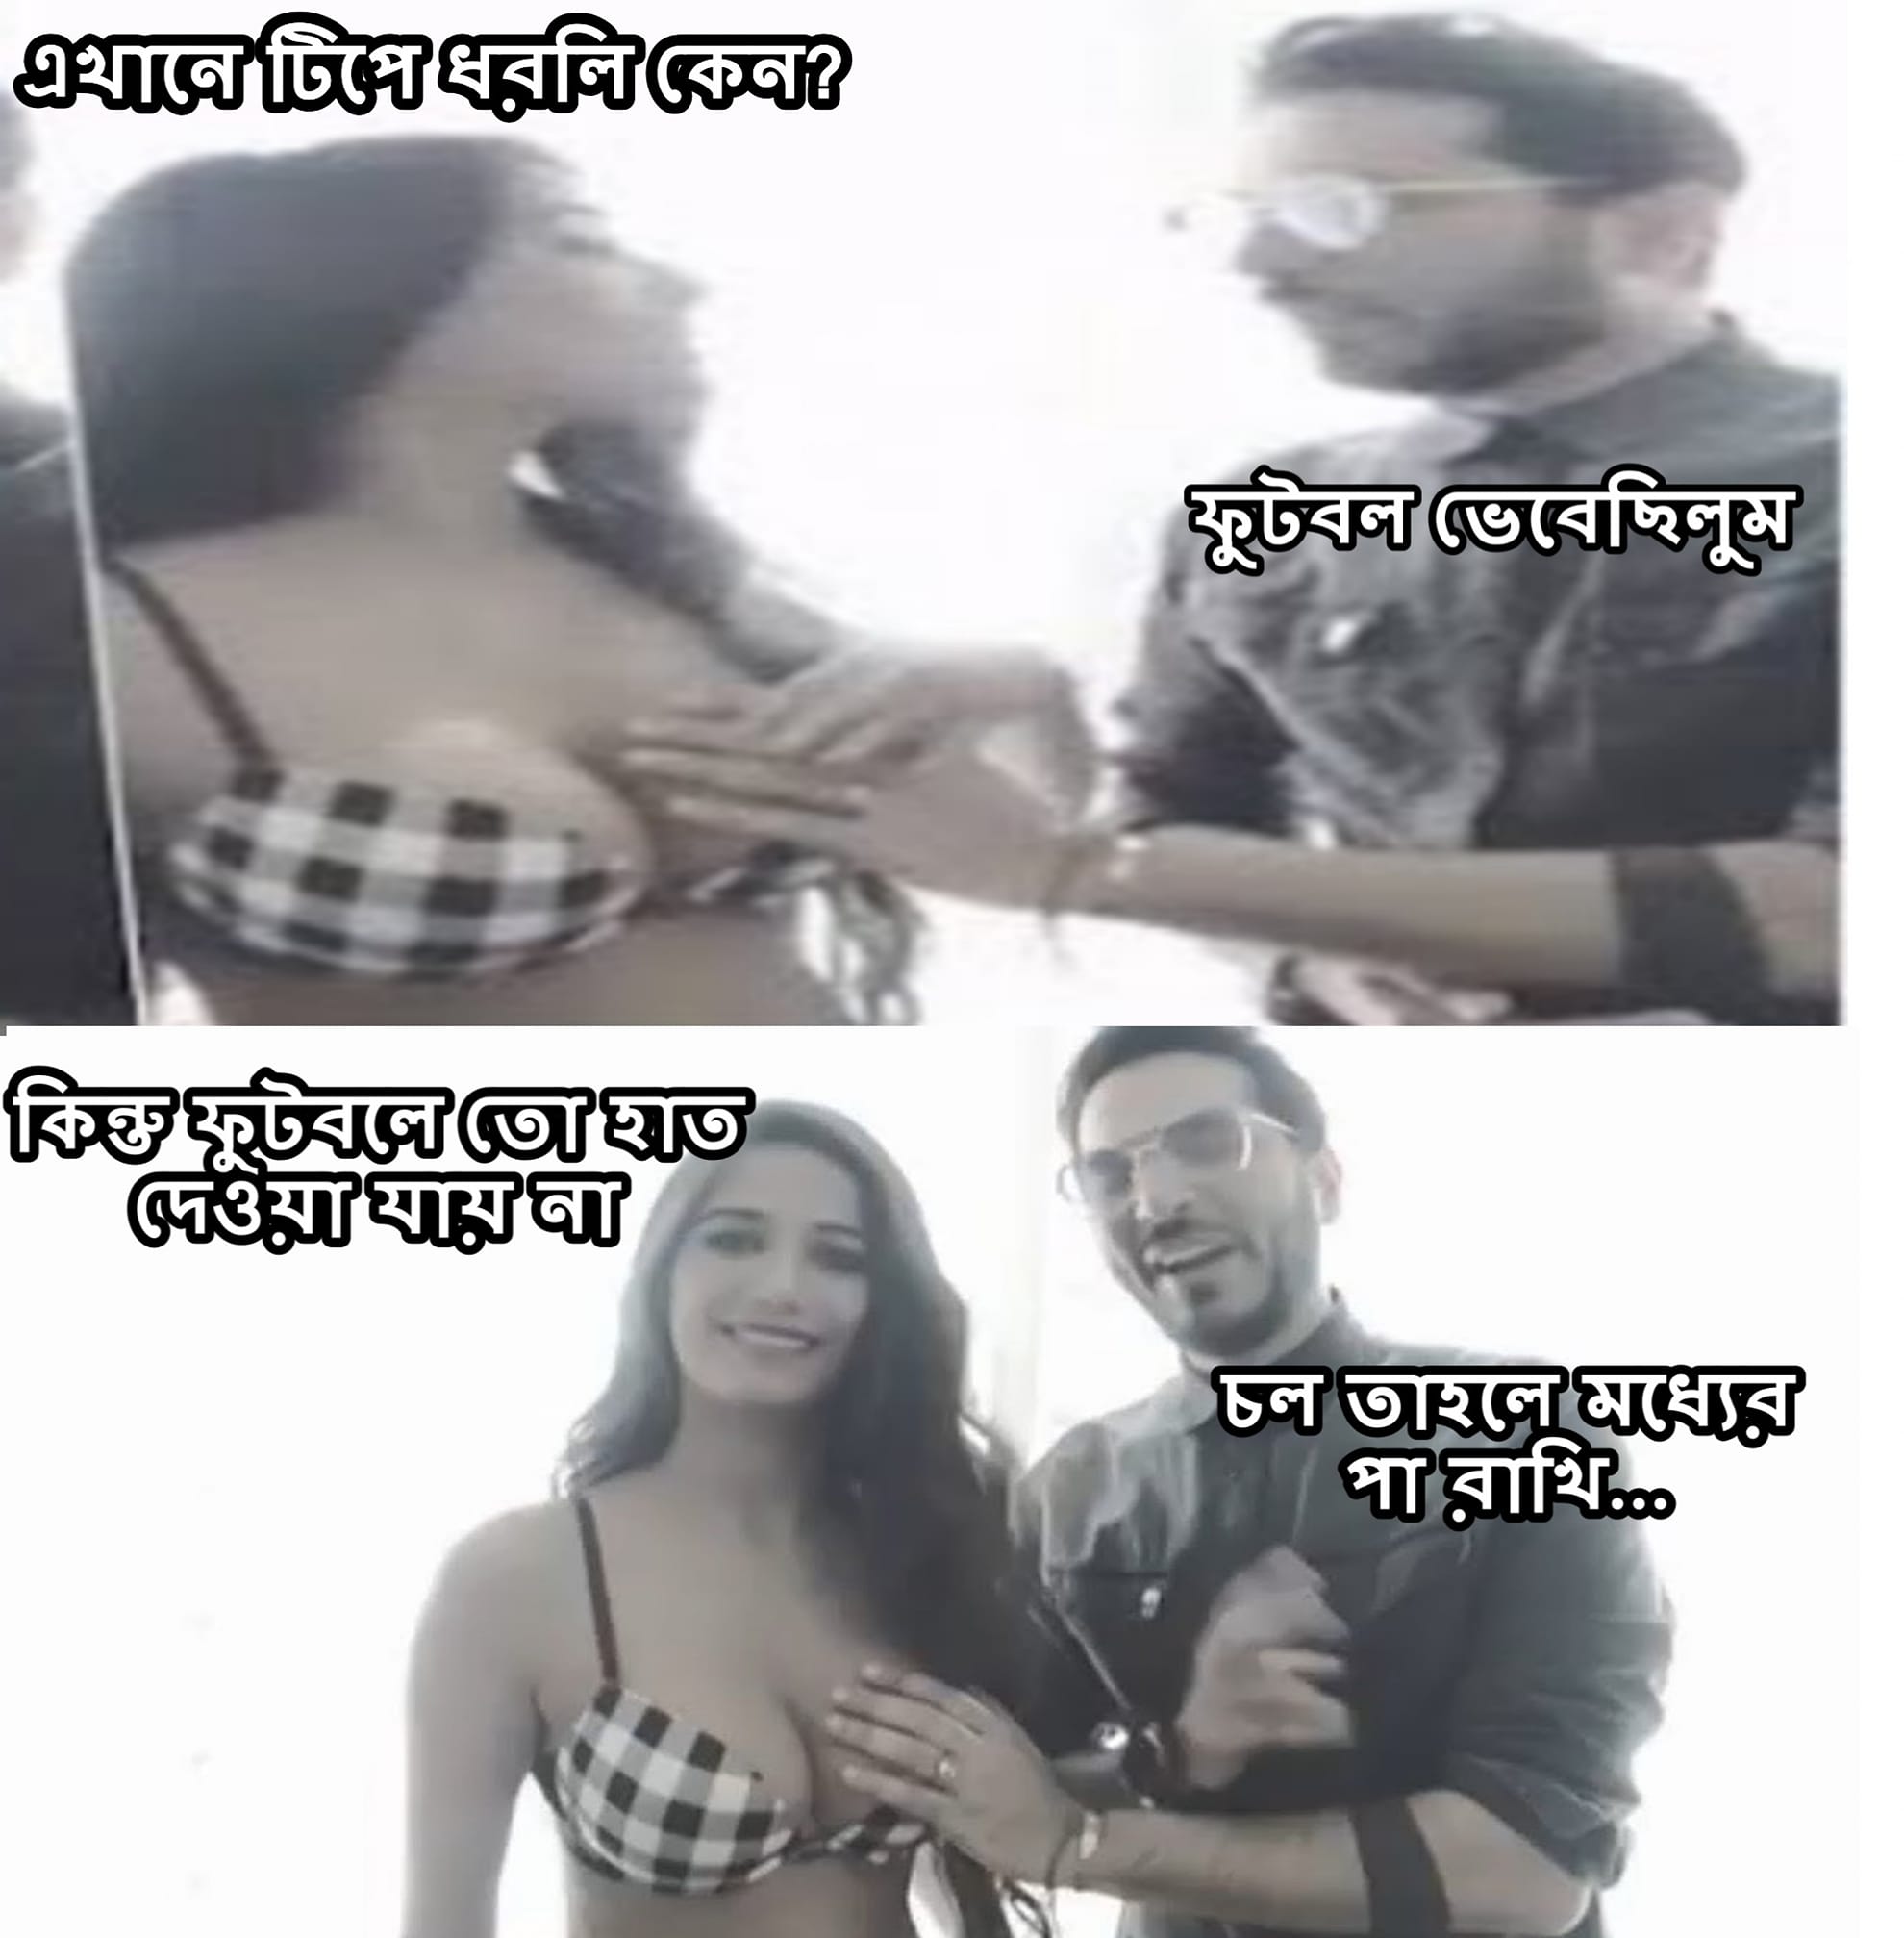
Caption: এখানে টিপে ধরলি কেন ?    ফুটবল ভেবেছিলুম    কিন্তু ফুটবল তো হাত দেওয়া যায় না    চল তাহলে মধ্যের পা রাখি ...
Label: hate